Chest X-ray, AP view. Patient: 73 years old, sex F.
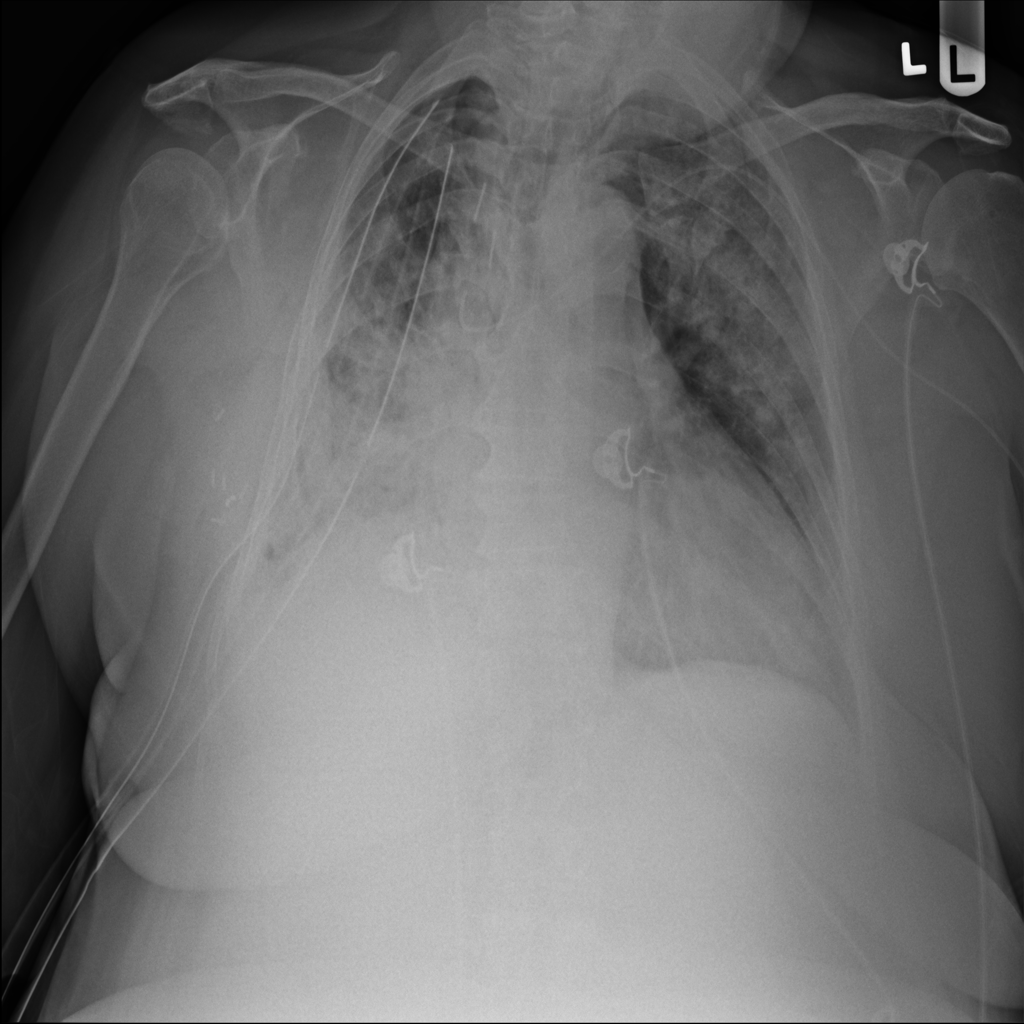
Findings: Infiltration